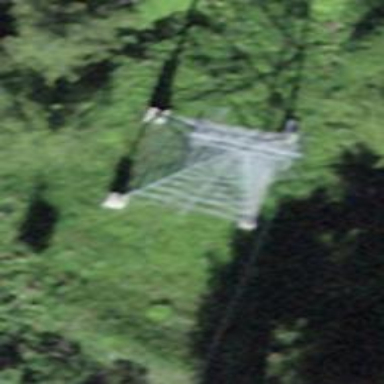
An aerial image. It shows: Pylon used for aerialway.